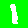
Digit: 1